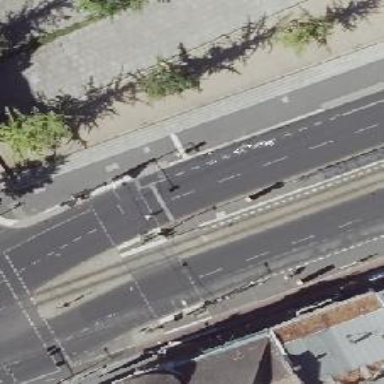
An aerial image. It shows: Traffic island located on footway.